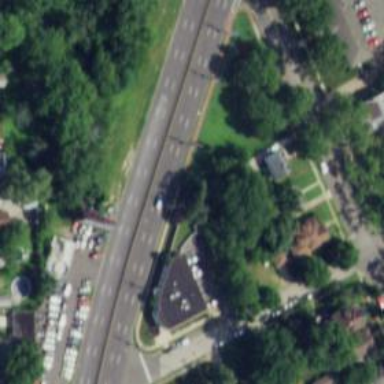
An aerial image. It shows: Trunk highway.